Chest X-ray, PA view. Patient: 27 years old, sex F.
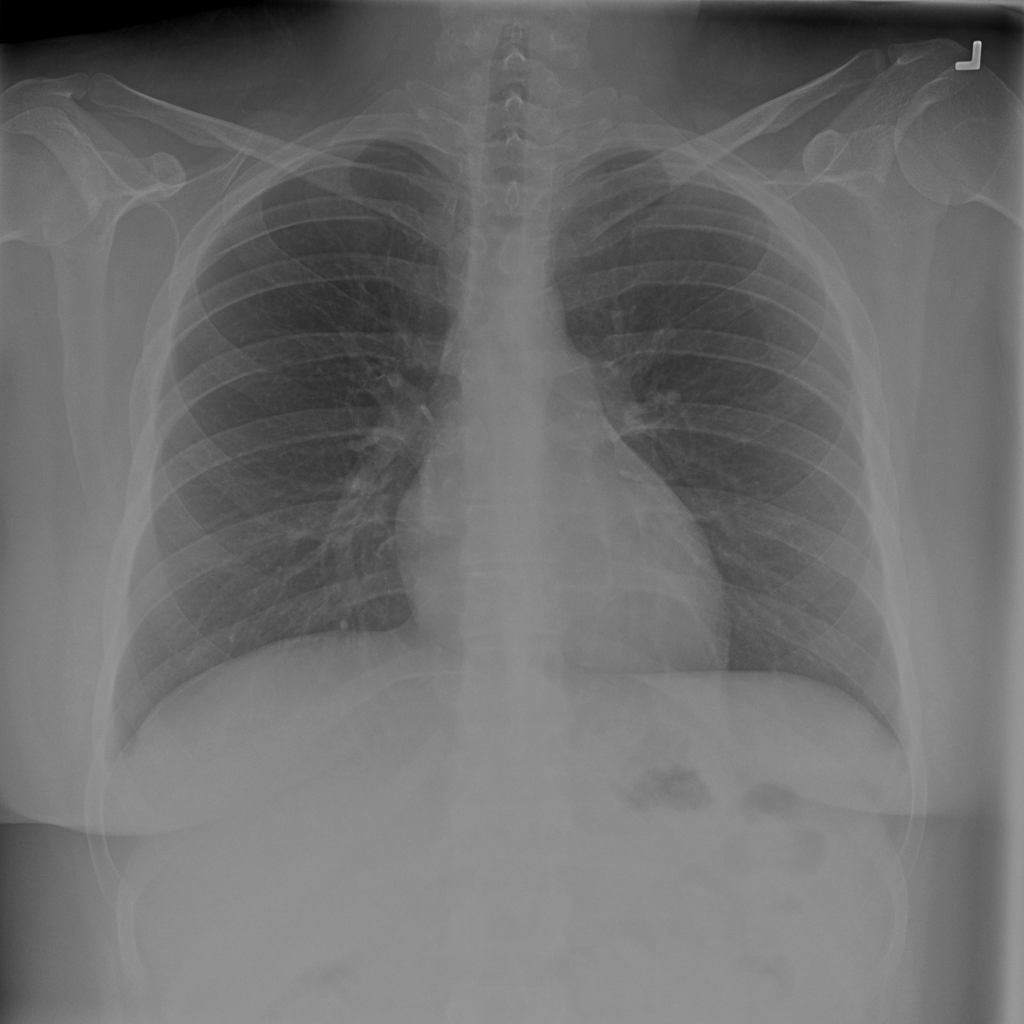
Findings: No Finding